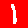
Digit: 1